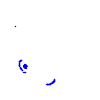
Particle: pion